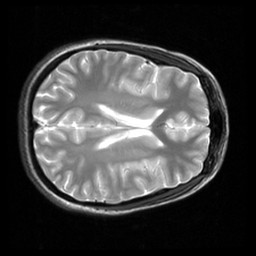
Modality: inplaneT2
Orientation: axial
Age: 19
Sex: female